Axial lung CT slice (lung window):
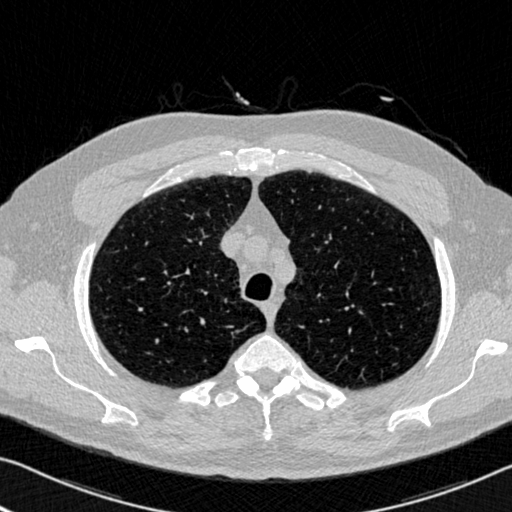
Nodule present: no